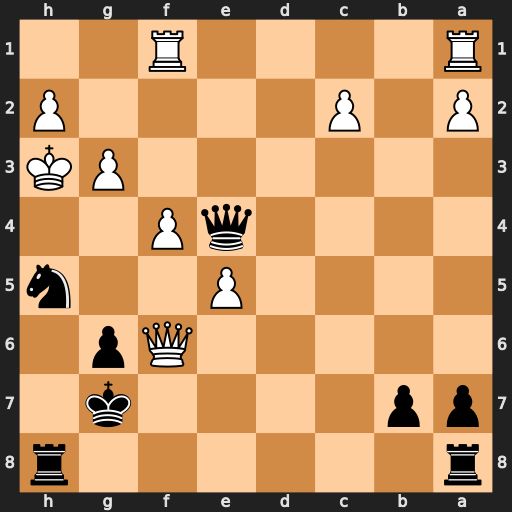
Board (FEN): r6r/pp4k1/5Qp1/4P2n/4qP2/6PK/P1P4P/R4R2
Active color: b
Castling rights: -
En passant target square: -
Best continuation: Nxf6#